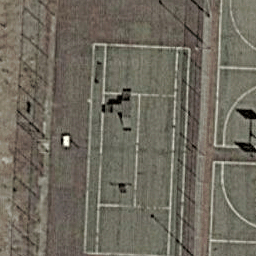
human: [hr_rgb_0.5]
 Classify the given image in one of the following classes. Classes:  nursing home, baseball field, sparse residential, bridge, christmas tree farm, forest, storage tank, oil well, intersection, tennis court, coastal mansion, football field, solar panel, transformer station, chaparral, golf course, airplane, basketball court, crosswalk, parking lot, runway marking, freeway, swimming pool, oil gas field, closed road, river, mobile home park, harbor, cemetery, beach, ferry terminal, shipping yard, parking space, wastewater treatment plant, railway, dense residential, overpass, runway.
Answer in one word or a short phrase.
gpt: tennis court